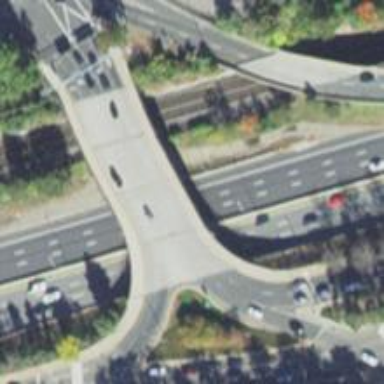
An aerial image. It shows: Primary highway bridge with asphalt surface. There is sidewalk on the left side. The junction is circular.